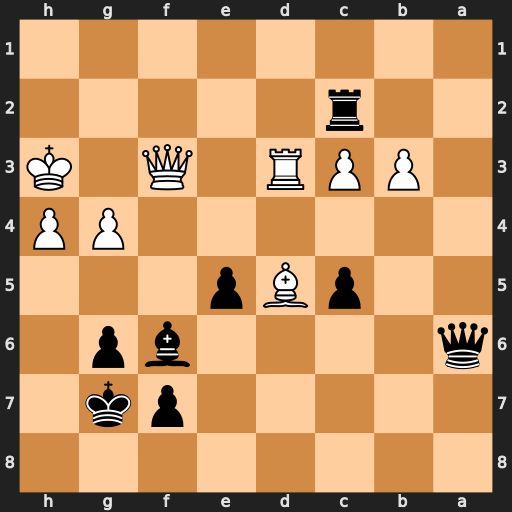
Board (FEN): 8/5pk1/q4bp1/2pBp3/6PP/1PPR1Q1K/2r5/8
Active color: b
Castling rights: -
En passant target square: -
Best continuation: e4 Bxe4 Be5